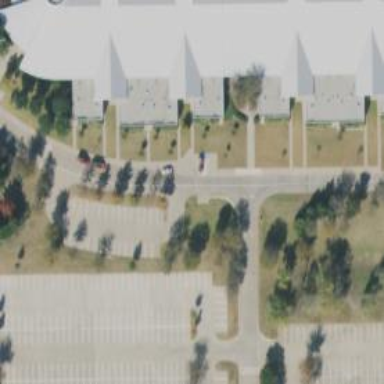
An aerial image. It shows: Parking space.